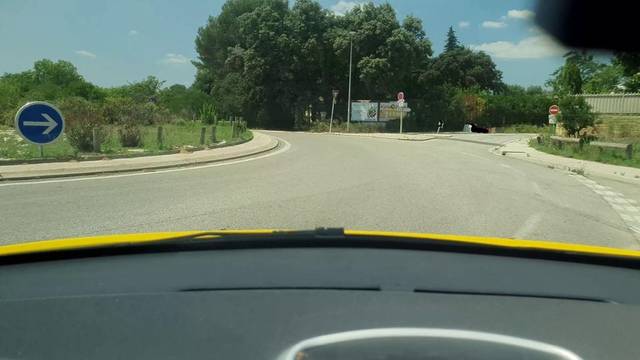
Region: France
Coordinates: 43.955, 4.54